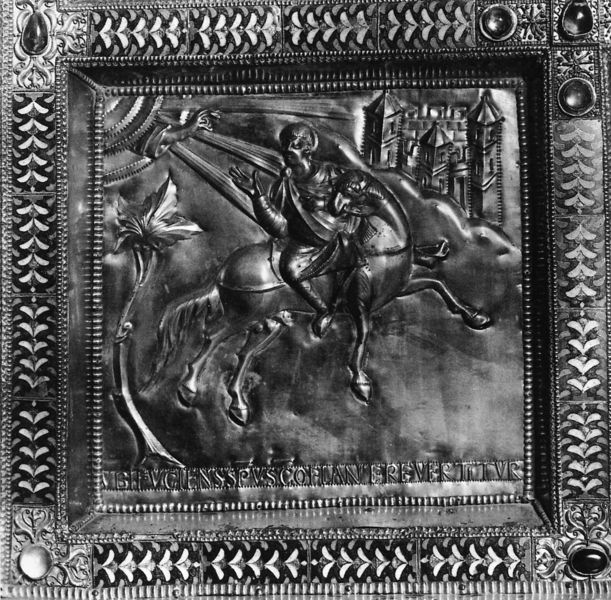
Titel: Goldaltar von Mailand, sog. Pala d’oro
Künstler: Volvinus
Standort: Mailand, S. Ambrogio (EU - I)
Schlagwörter: hand, stadt, wolke, rahmen, tod, blatt, edelsteine, pferd, reiter, hufe, schweif, relief, bronze, burg, türme, strahlen, schrift3turm